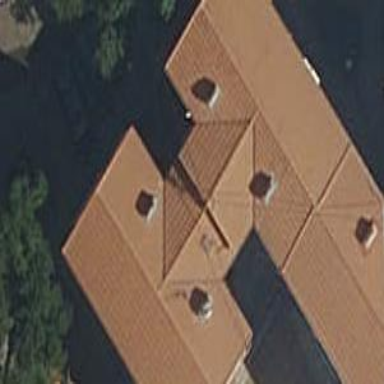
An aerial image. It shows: Hipped roof apartment building.